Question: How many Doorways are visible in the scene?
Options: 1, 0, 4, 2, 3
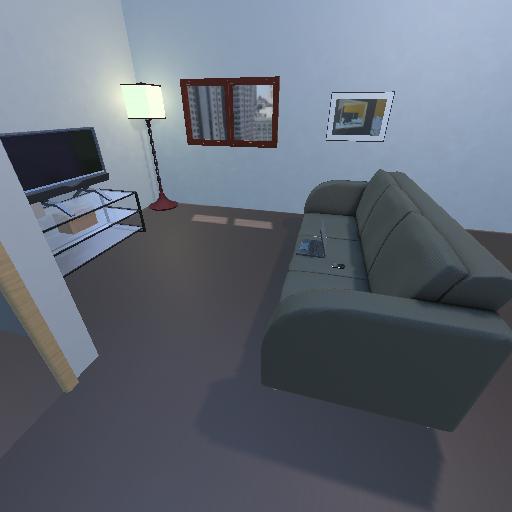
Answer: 1